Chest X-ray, PA view. Patient: 57 years old, sex M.
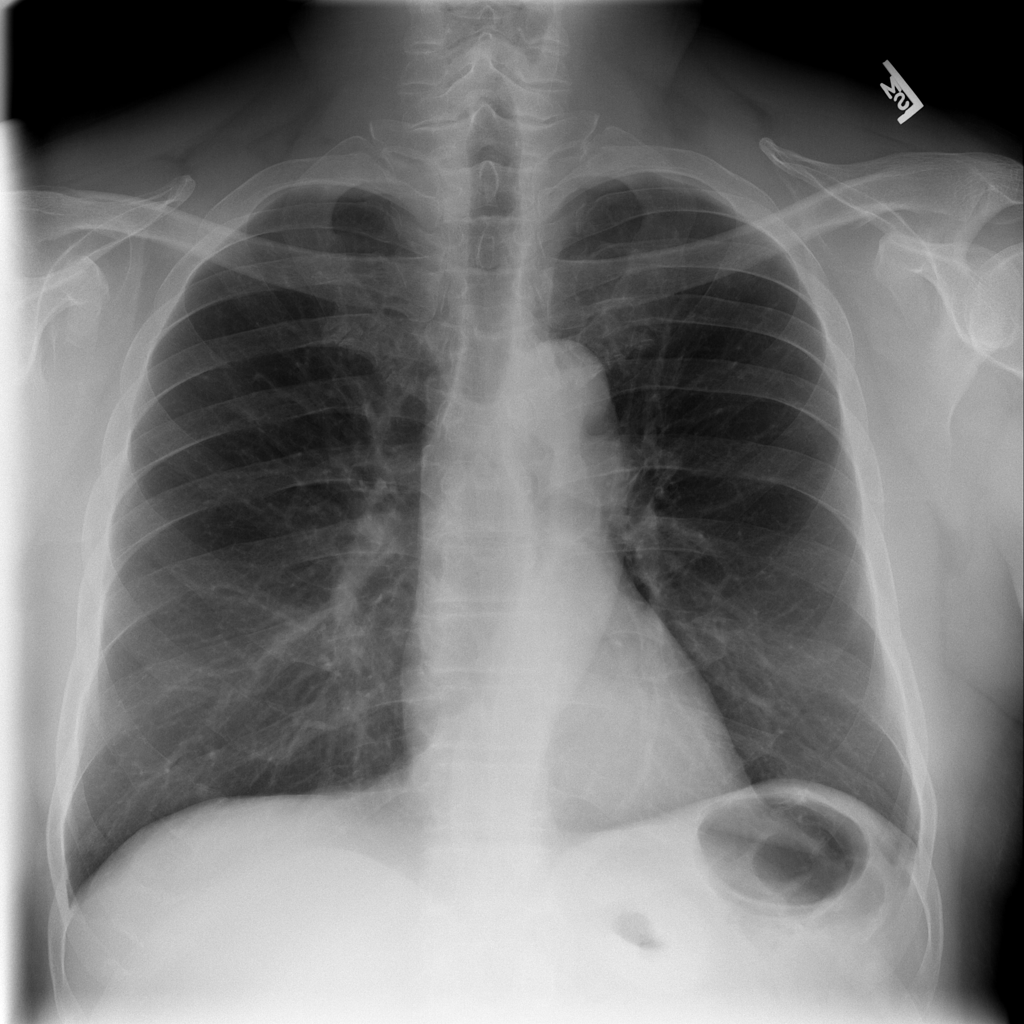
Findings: No Finding